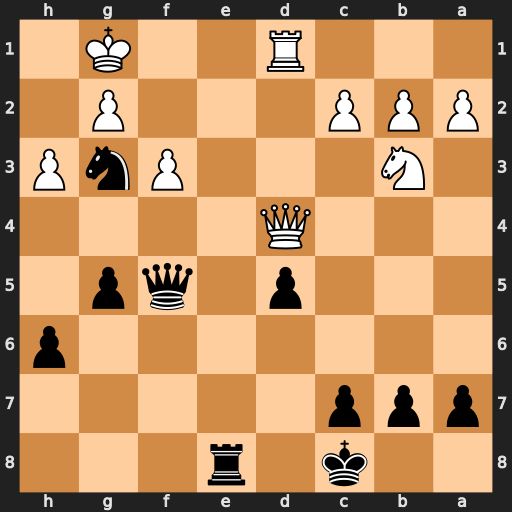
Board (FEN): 2k1r3/ppp5/7p/3p1qp1/3Q4/1N3PnP/PPP3P1/3R2K1
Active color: b
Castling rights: -
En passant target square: -
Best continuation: Ne2+ Kh1 Nxd4